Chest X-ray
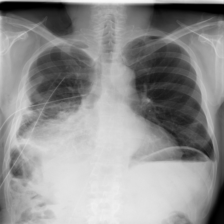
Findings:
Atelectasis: negative
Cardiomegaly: negative
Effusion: negative
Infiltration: negative
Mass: negative
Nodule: negative
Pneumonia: negative
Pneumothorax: negative
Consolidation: negative
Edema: negative
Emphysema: negative
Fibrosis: negative
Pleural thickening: negative
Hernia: negative